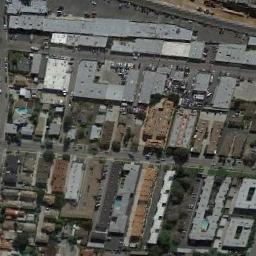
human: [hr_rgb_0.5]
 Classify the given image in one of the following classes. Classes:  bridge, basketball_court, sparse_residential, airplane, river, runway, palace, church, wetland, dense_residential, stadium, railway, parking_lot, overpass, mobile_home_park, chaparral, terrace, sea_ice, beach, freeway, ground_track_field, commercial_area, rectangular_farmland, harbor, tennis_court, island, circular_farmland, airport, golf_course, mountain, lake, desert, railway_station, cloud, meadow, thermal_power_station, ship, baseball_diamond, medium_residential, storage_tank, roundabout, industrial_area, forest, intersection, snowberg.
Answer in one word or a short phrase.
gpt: industrial_area